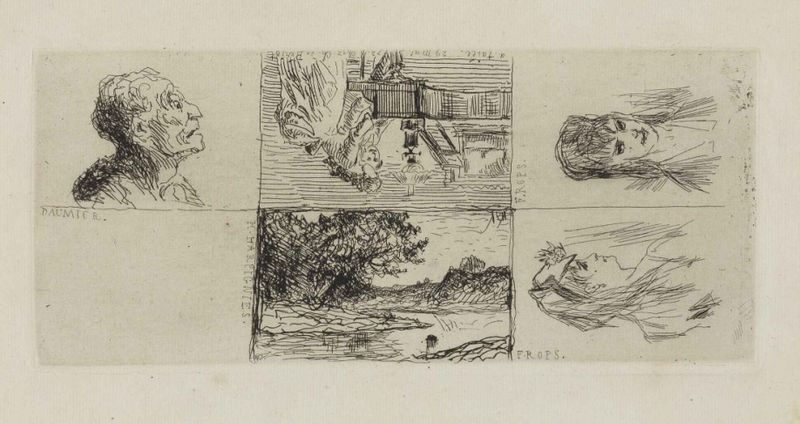
Titel: Essai d'eau-forte
Künstler: Honoré Daumier
Standort: Karlsruhe
Institution: Staatliche Kunsthalle Karlsruhe
Schlagwörter: baum, feder, flügel, kopf, mann, wasser, weiß, bäume, fluss, frauen, landschaft, mädchen, see, damen, frau, frisur, haar, hut, köpfe, lampe, nase, profil, schwarz, skizze, zeichnung, dame, haus, park, alt, gesichter, jung, alte, falten, lang, fünf, innenraum, portrait, porträt, spiegel, bach, mühle, wind, haare, interieur, musik, potrait, wald, bilder, schreibtisch, alter mann, studie, fläche, leer, graphik, treppe, karikatur, weib, weiber, inschrift, büste, klavier, kerze, plastik, junge, striche, alter, greis, buch, radierung, seite, schwarzweiß, bleistift, seitenverkehrt, entwurf, portraits, daumier, deumier, honore daumier, studien, quadrate, rechteckig, gespiegelt, sechs, skizzen, verkehrt, zeichnungen, notiz, karikaturen, bildfelder, frauenköpfe, landschafta, profiel, kritzeln, 6, 5, eroes, s,kh, s,k, daumic, daumie, freps, frops, büsten#, skulprtue